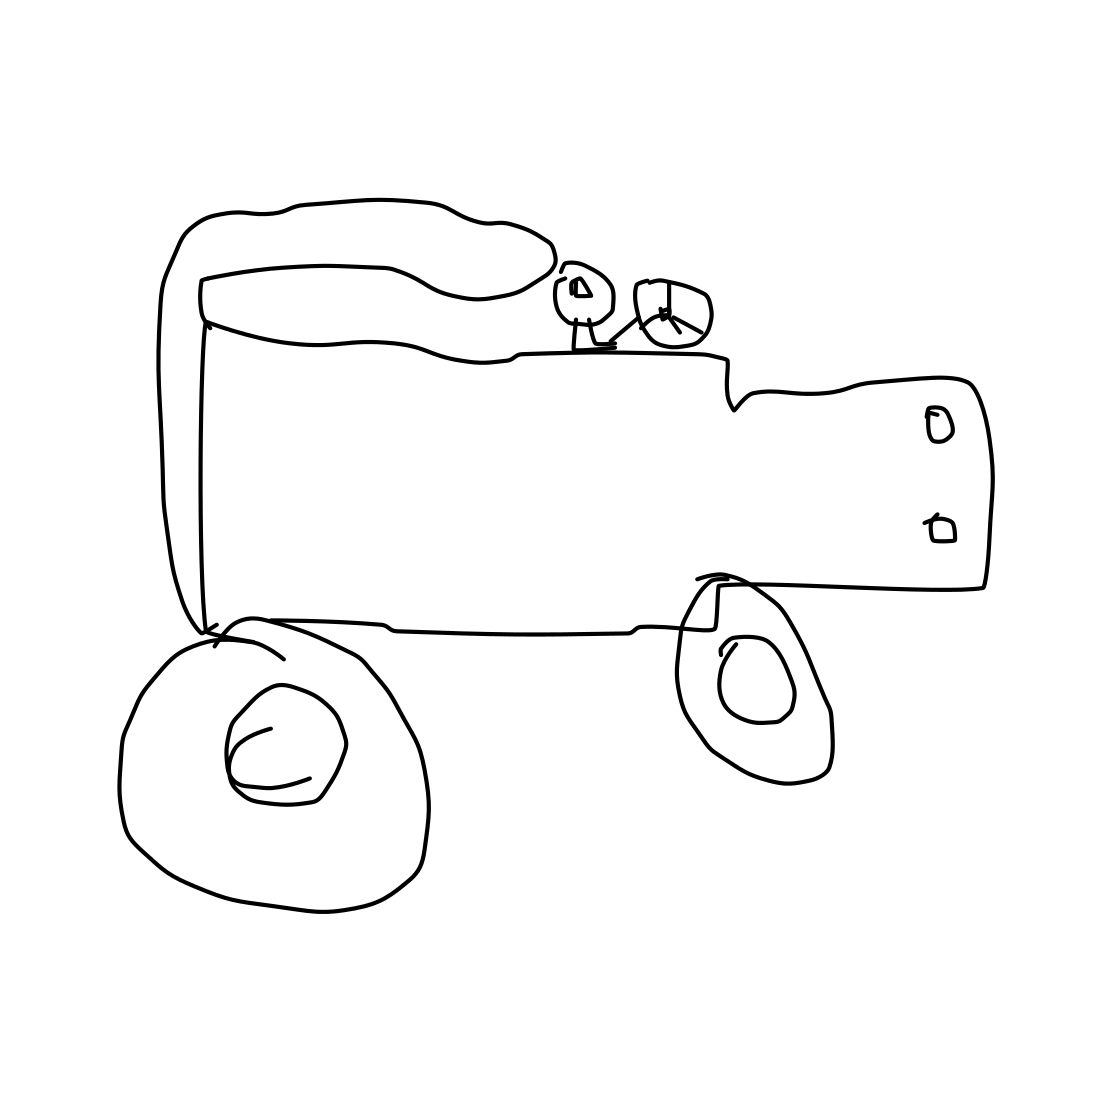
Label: tractor